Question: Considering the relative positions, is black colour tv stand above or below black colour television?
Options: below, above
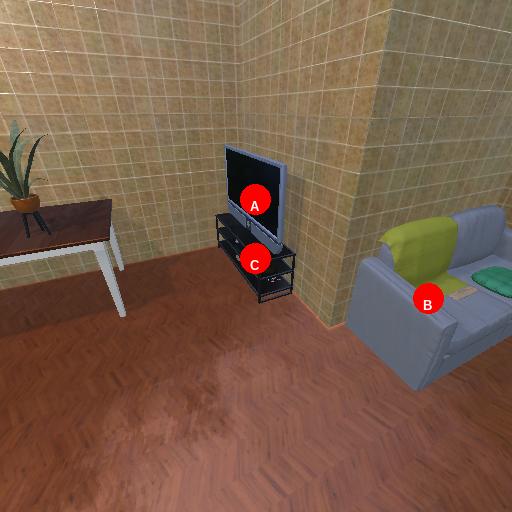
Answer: below